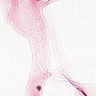
Metastatic tissue present: no